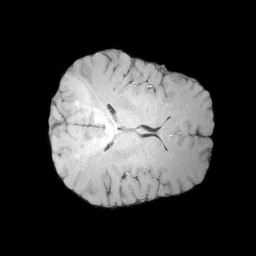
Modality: MP2RAGE
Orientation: axial